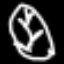
Label: leaf